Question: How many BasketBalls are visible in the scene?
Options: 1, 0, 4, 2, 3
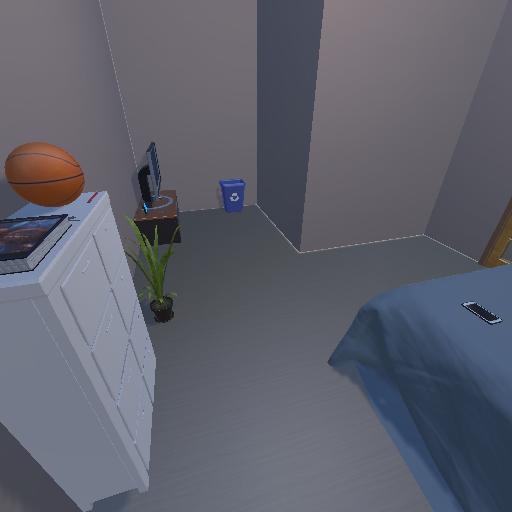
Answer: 1